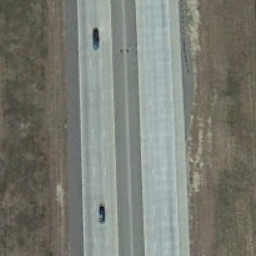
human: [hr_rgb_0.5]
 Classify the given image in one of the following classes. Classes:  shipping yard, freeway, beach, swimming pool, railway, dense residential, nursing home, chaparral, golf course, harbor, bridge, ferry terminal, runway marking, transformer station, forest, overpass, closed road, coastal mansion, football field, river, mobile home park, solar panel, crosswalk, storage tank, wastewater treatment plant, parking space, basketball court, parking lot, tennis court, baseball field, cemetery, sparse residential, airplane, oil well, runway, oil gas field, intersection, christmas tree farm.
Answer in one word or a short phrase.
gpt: freeway